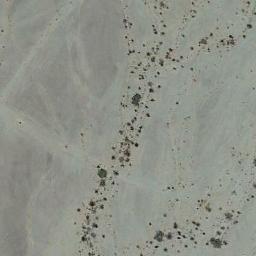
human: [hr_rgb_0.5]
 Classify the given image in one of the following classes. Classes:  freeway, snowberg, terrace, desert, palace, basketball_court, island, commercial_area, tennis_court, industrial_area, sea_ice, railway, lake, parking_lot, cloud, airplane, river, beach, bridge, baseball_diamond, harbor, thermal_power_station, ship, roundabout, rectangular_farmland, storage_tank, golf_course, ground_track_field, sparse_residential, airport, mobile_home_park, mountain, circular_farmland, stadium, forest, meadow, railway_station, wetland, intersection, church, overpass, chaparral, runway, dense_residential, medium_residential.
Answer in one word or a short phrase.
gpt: chaparral